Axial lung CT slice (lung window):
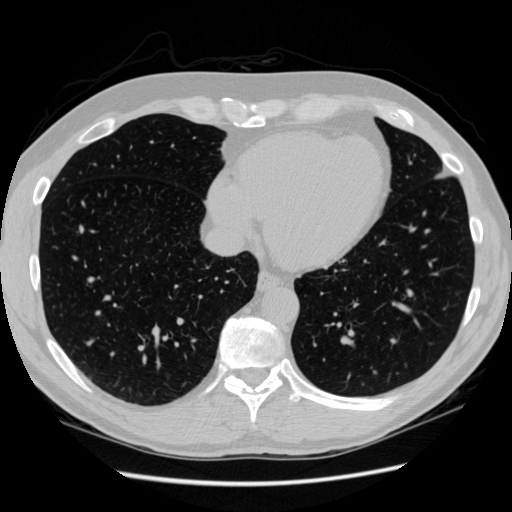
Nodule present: no